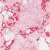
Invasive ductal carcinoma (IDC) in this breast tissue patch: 0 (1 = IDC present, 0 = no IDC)